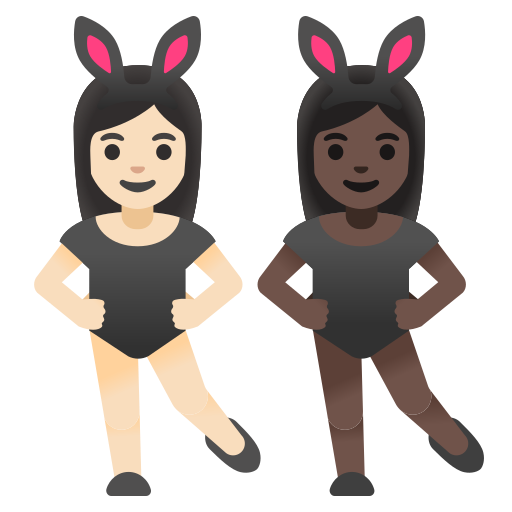
Emoji: 👩🏻‍🐰‍👩🏿